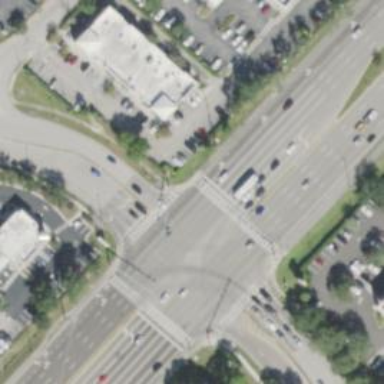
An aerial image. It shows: Marked crossing on the road.